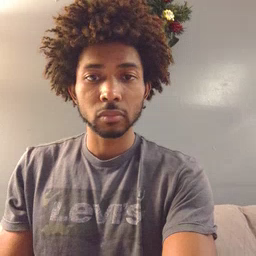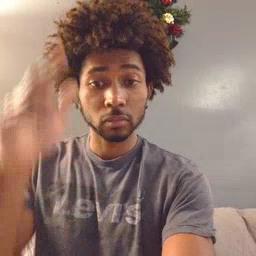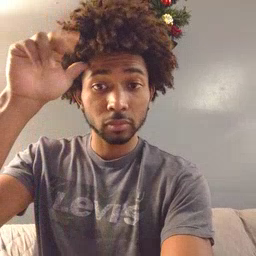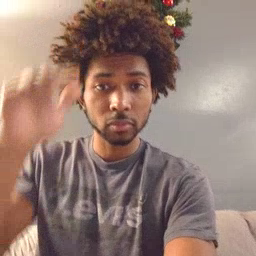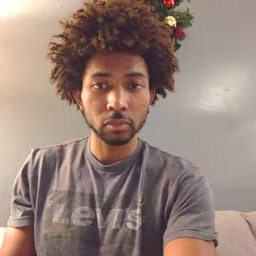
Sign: horse